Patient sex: M
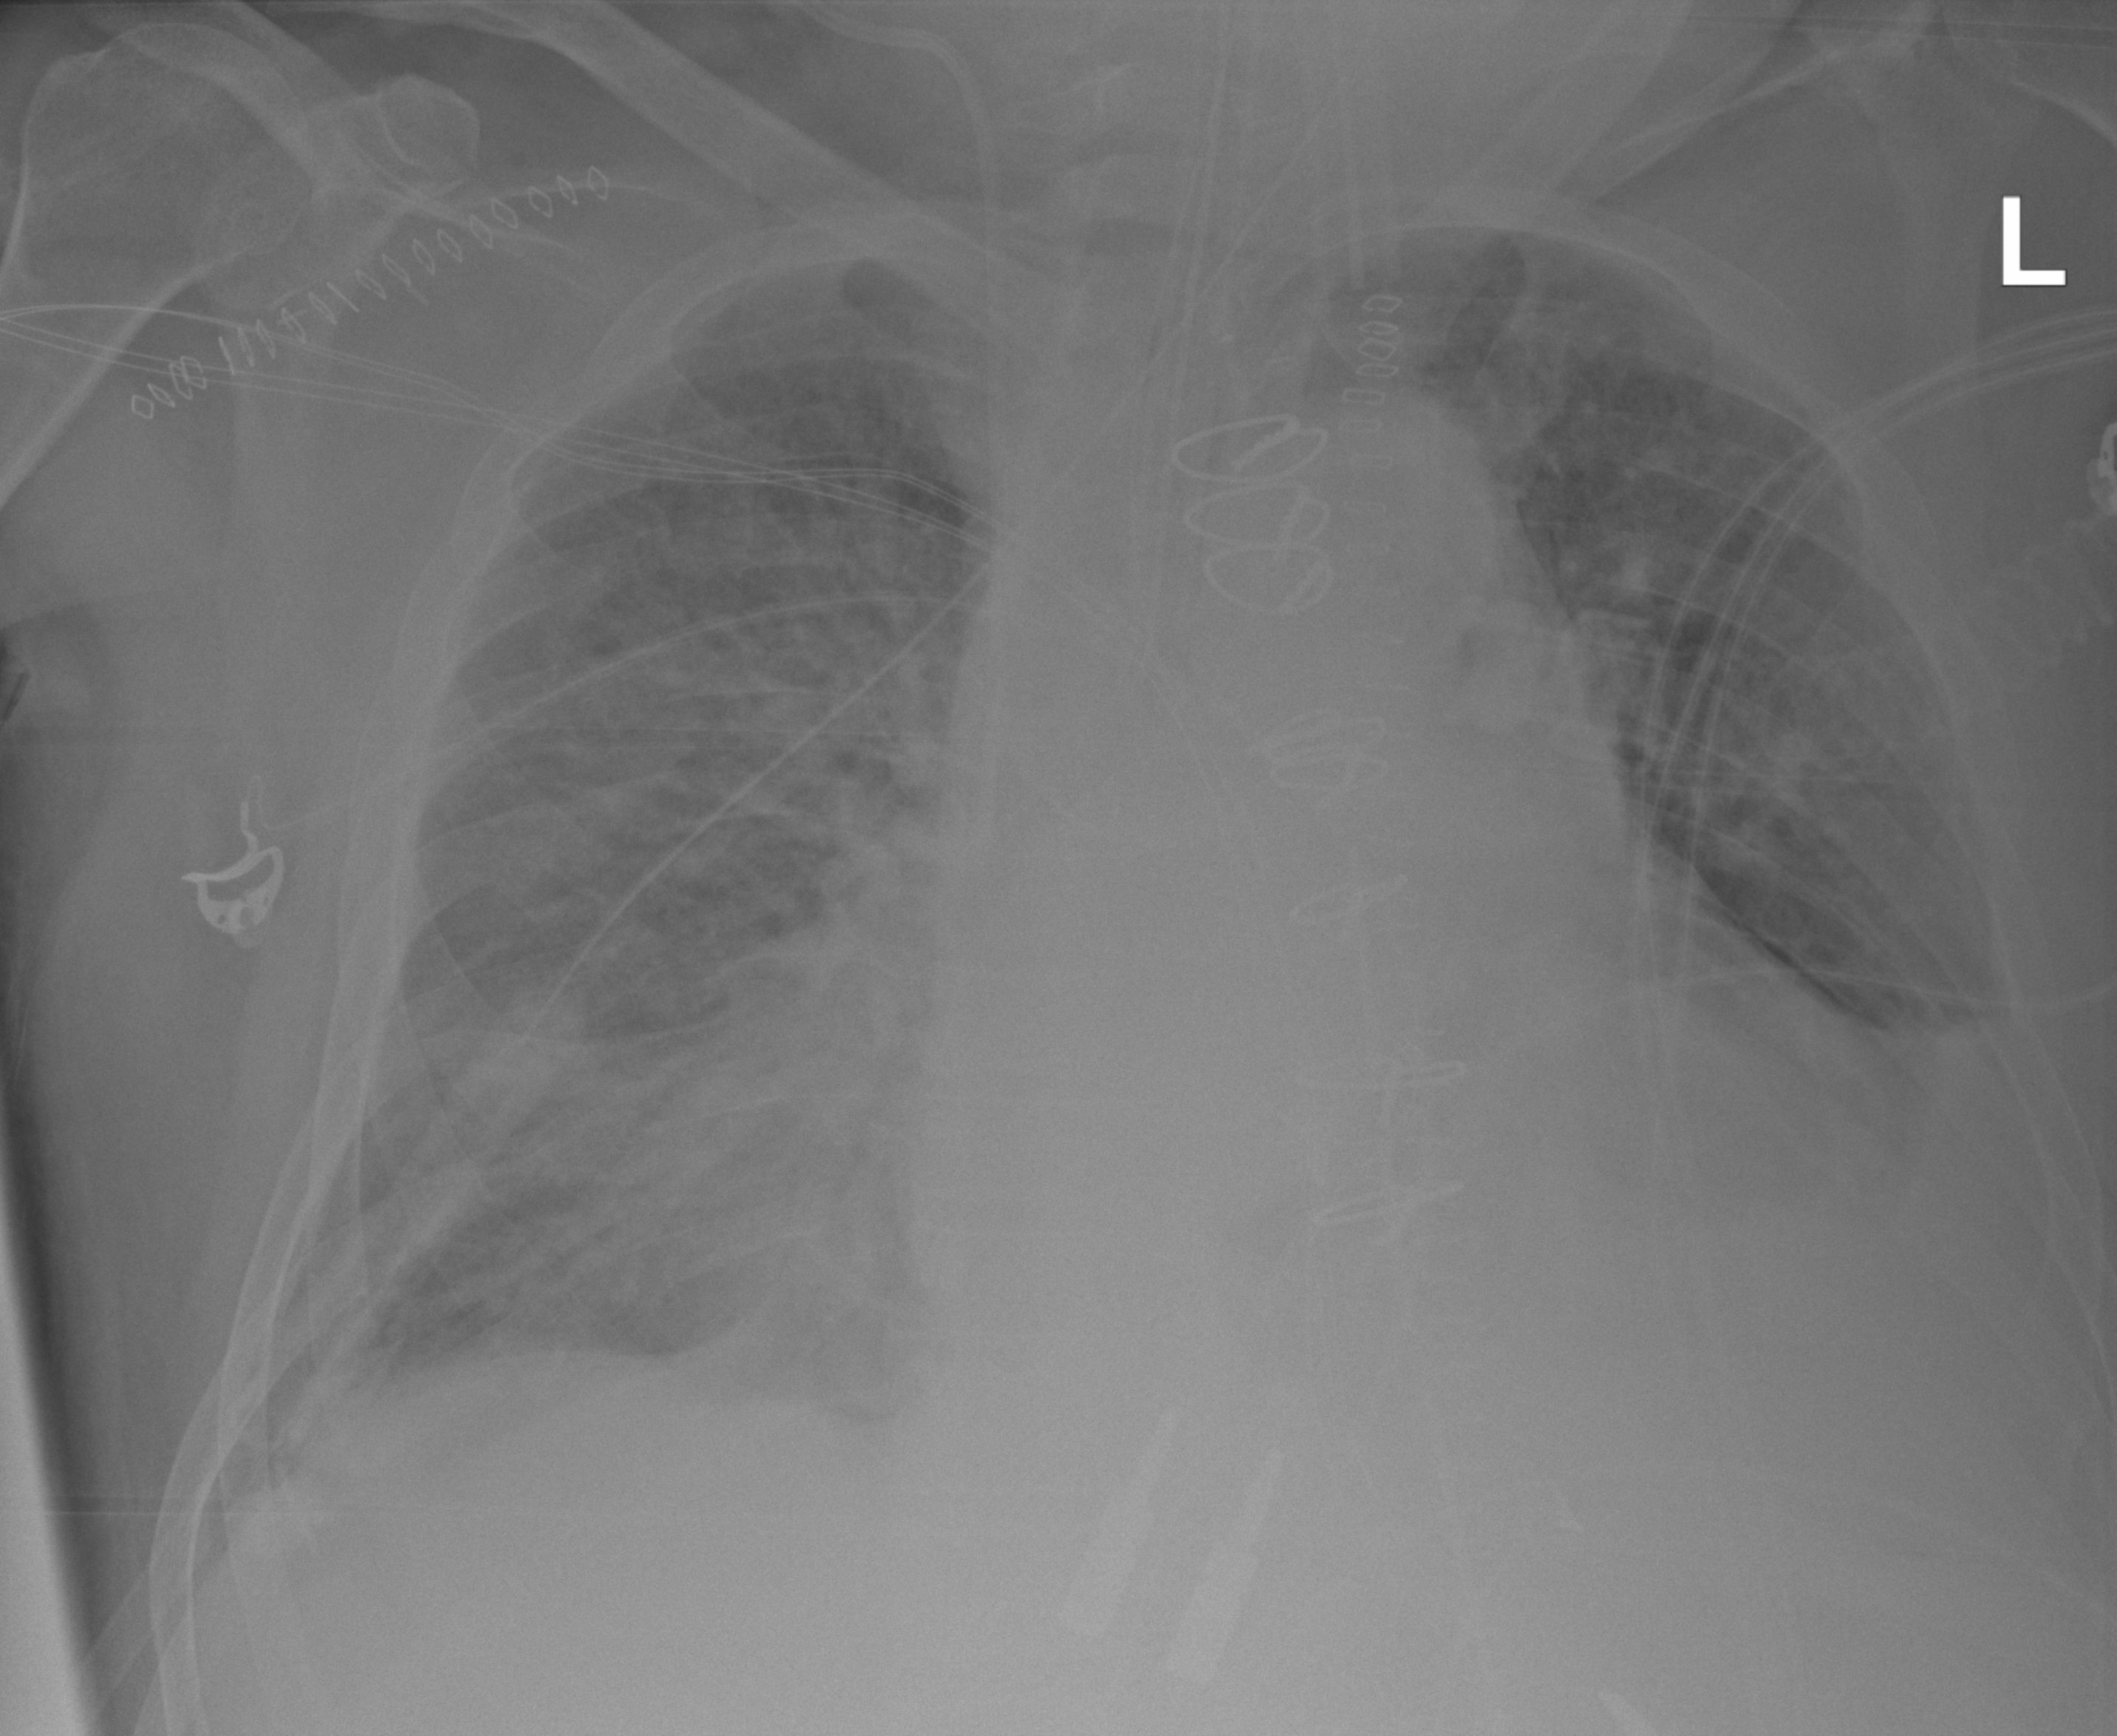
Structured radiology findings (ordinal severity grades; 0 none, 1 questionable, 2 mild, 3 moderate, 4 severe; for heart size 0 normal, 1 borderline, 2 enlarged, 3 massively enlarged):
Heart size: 2
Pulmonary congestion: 2
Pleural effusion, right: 2
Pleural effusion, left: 3
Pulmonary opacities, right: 3
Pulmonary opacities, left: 2
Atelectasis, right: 2
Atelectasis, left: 2